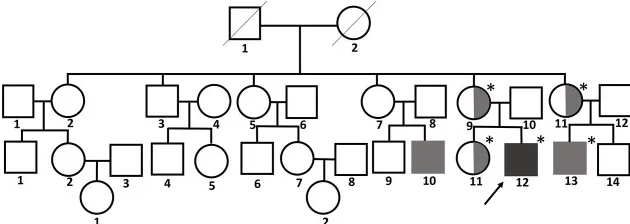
Pedigree chart of the family with FMD1. The asterisk indicates people tested for the FLNA pathogenic variant. The affected members are indicated by gray shading. Symbols divided into halves indicate heterozygous carriers of FMD1. The arrow indicates the proband.
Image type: electrography (ekg)